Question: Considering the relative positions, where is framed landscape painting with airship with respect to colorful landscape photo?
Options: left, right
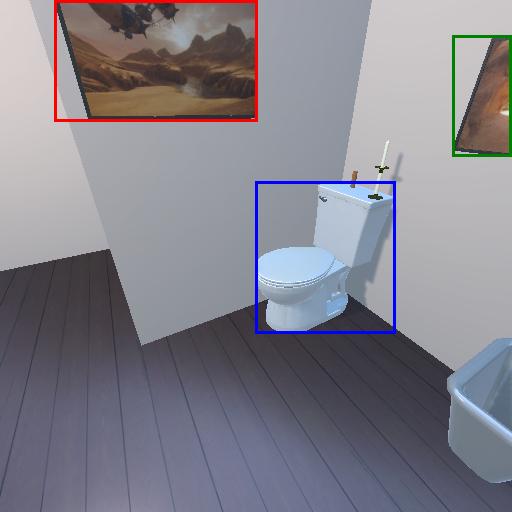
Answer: left